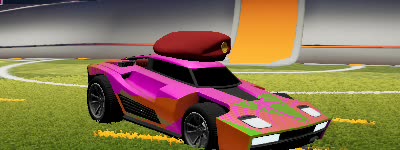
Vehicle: breakout